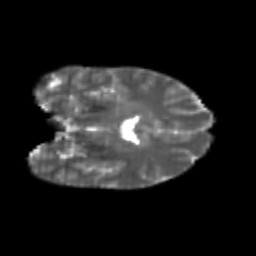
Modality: T2w
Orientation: coronal
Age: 24
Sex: female
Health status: healthy
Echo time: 0.074 s